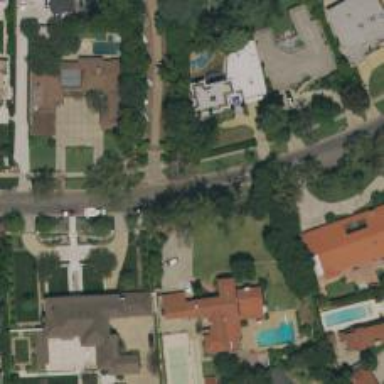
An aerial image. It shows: Residential road with sidewalk on the left side.